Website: crate-barrel
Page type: billing-address
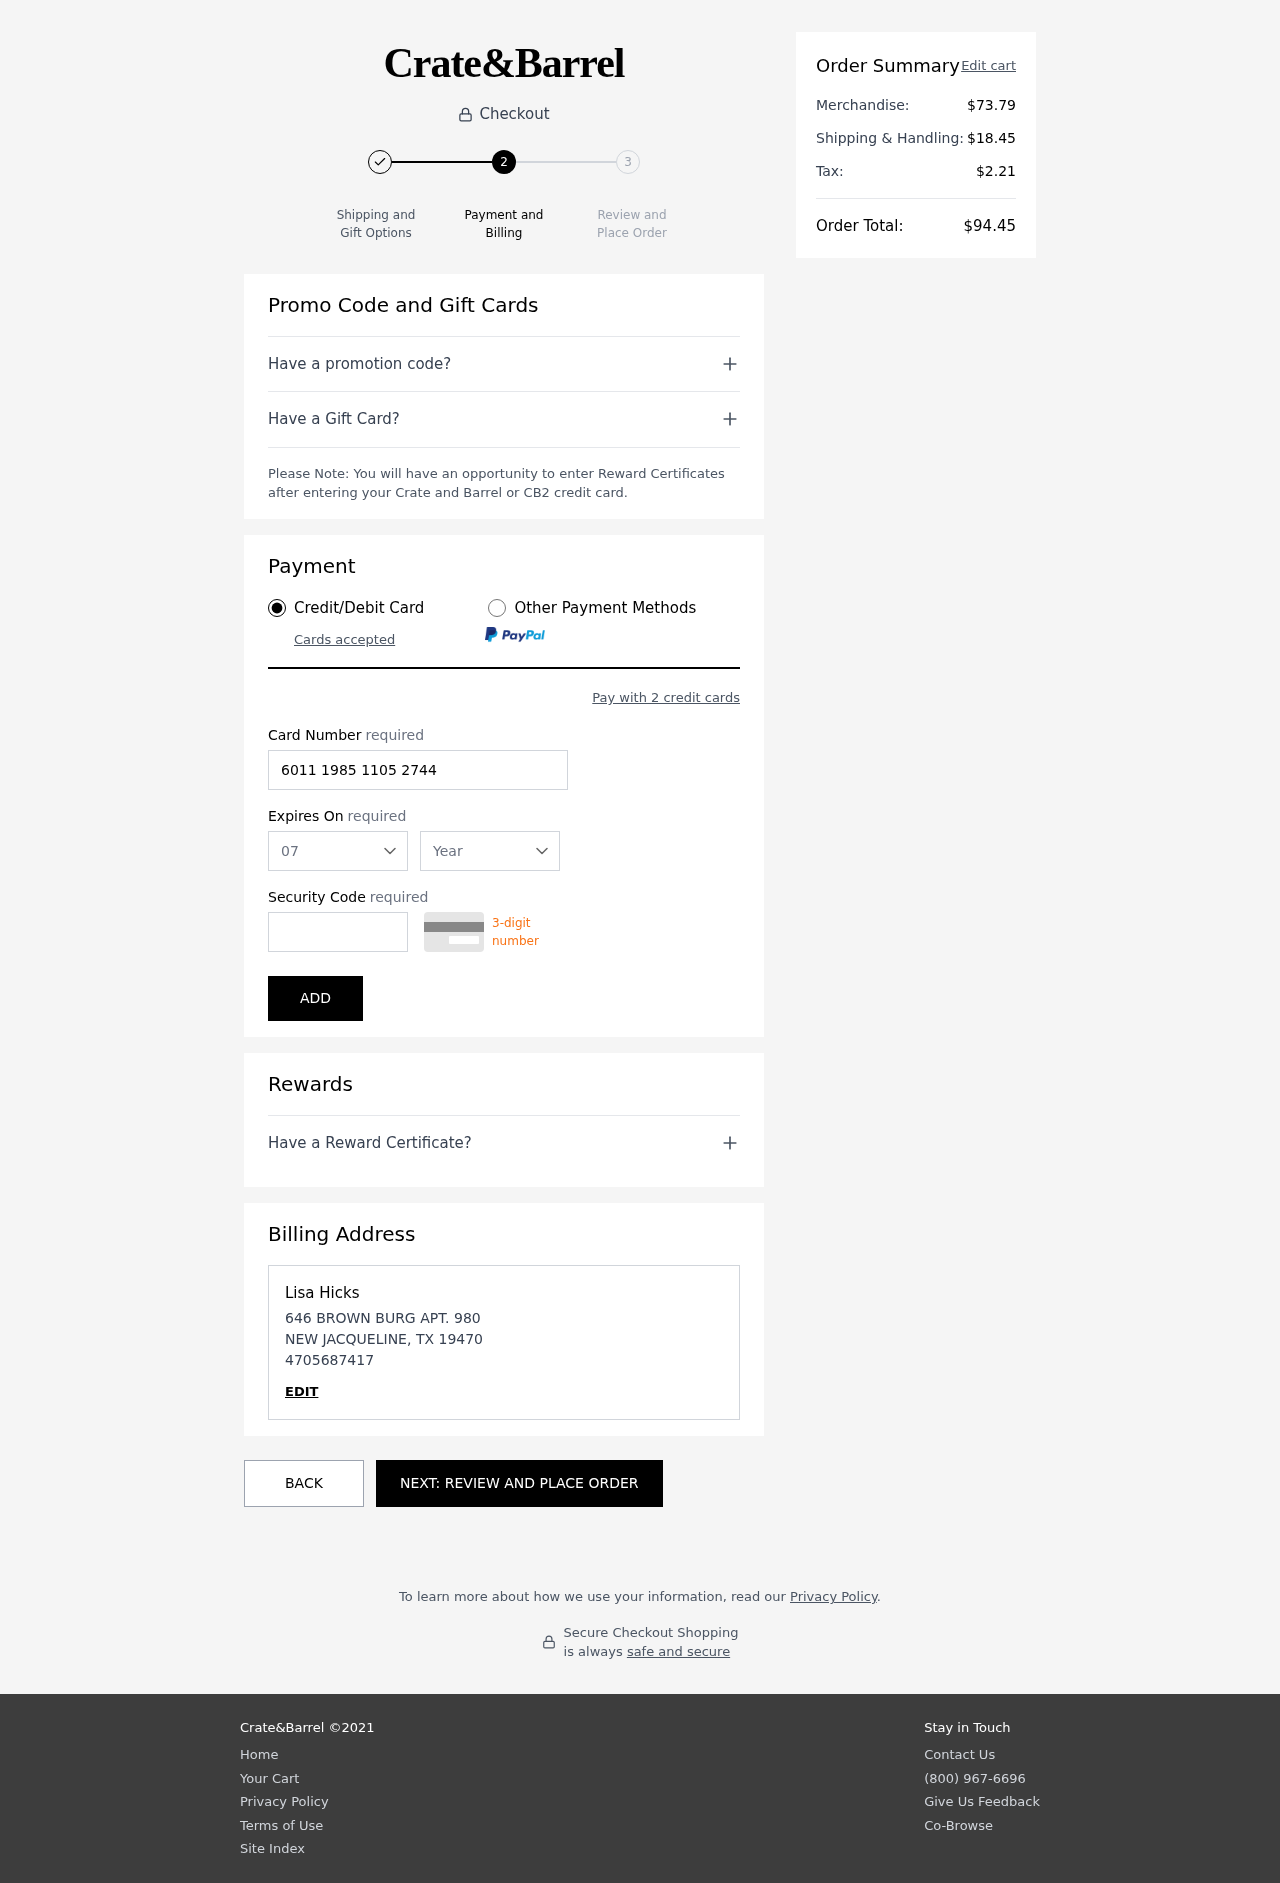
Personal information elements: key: PII_CARD_CVV
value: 068
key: PII_CARD_EXPIRY_MONTH
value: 07
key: PII_CARD_EXPIRY_YEAR
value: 28
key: PII_CARD_NUMBER
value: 6011 1985 1105 2744
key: PII_CITY
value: NEW JACQUELINE
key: PII_FULLNAME
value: Lisa Hicks
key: PII_PHONE
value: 4705687417
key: PII_POSTCODE
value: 19470
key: PII_STATE_ABBR
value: TX
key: PII_STREET
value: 646 BROWN BURG APT. 980
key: PII_FIRSTNAME
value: Lisa
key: PII_LASTNAME
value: Hicks
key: PII_PHONE_LINE
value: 7417
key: PII_PHONE_SUFFIX
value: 7417
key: PII_POSTCODE_FULL
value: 19470
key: PII_PHONE2
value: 4705687417
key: PII_PHONE3
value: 4705687417
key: PII_FULLNAME2
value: Lisa Hicks
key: PII_FULLNAME3
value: Lisa Hicks
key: PII_FIRSTNAME2
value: Lisa
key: PII_FIRSTNAME3
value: Lisa
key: PII_LASTNAME2
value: Hicks
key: PII_LASTNAME3
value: Hicks
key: PII_FIRSTNAME_DERIVED
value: Lisa
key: PII_LASTNAME_DERIVED
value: Hicks
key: PII_PHONE_NUMERIC
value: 4705687417
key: PII_PHONE_LINE_NUMERIC
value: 7417
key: PII_PHONE_SUFFIX_NUMERIC
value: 7417
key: PII_POSTCODE_NUMERIC
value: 19470
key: PII_PHONE2_NUMERIC
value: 4705687417
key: PII_PHONE3_NUMERIC
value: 4705687417
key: PII_FULLNAME_DERIVED
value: Lisa Hicks
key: PII_NAME_FULL_DERIVED
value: Lisa Hicks
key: PII_PHONE_DIGITS
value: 4705687417
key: PII_PHONE_LAST4
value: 7417
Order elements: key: ORDER_SUBTOTAL
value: $73.79
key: ORDER_SHIPPING_COST
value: $18.45
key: ORDER_TAX
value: $2.21
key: ORDER_TOTAL
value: $94.45